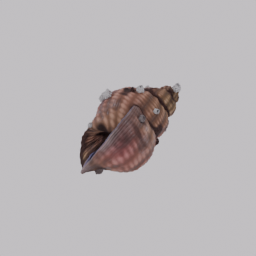
Label: animals